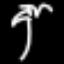
Label: palm tree